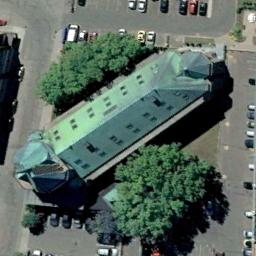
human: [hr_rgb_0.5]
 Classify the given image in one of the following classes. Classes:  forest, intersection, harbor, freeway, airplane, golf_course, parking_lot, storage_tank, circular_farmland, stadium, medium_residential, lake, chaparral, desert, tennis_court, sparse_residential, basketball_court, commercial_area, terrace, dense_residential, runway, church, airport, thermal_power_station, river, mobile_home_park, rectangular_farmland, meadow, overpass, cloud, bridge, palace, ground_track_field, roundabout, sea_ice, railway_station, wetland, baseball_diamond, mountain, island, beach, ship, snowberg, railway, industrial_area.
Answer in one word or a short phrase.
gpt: church